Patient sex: F
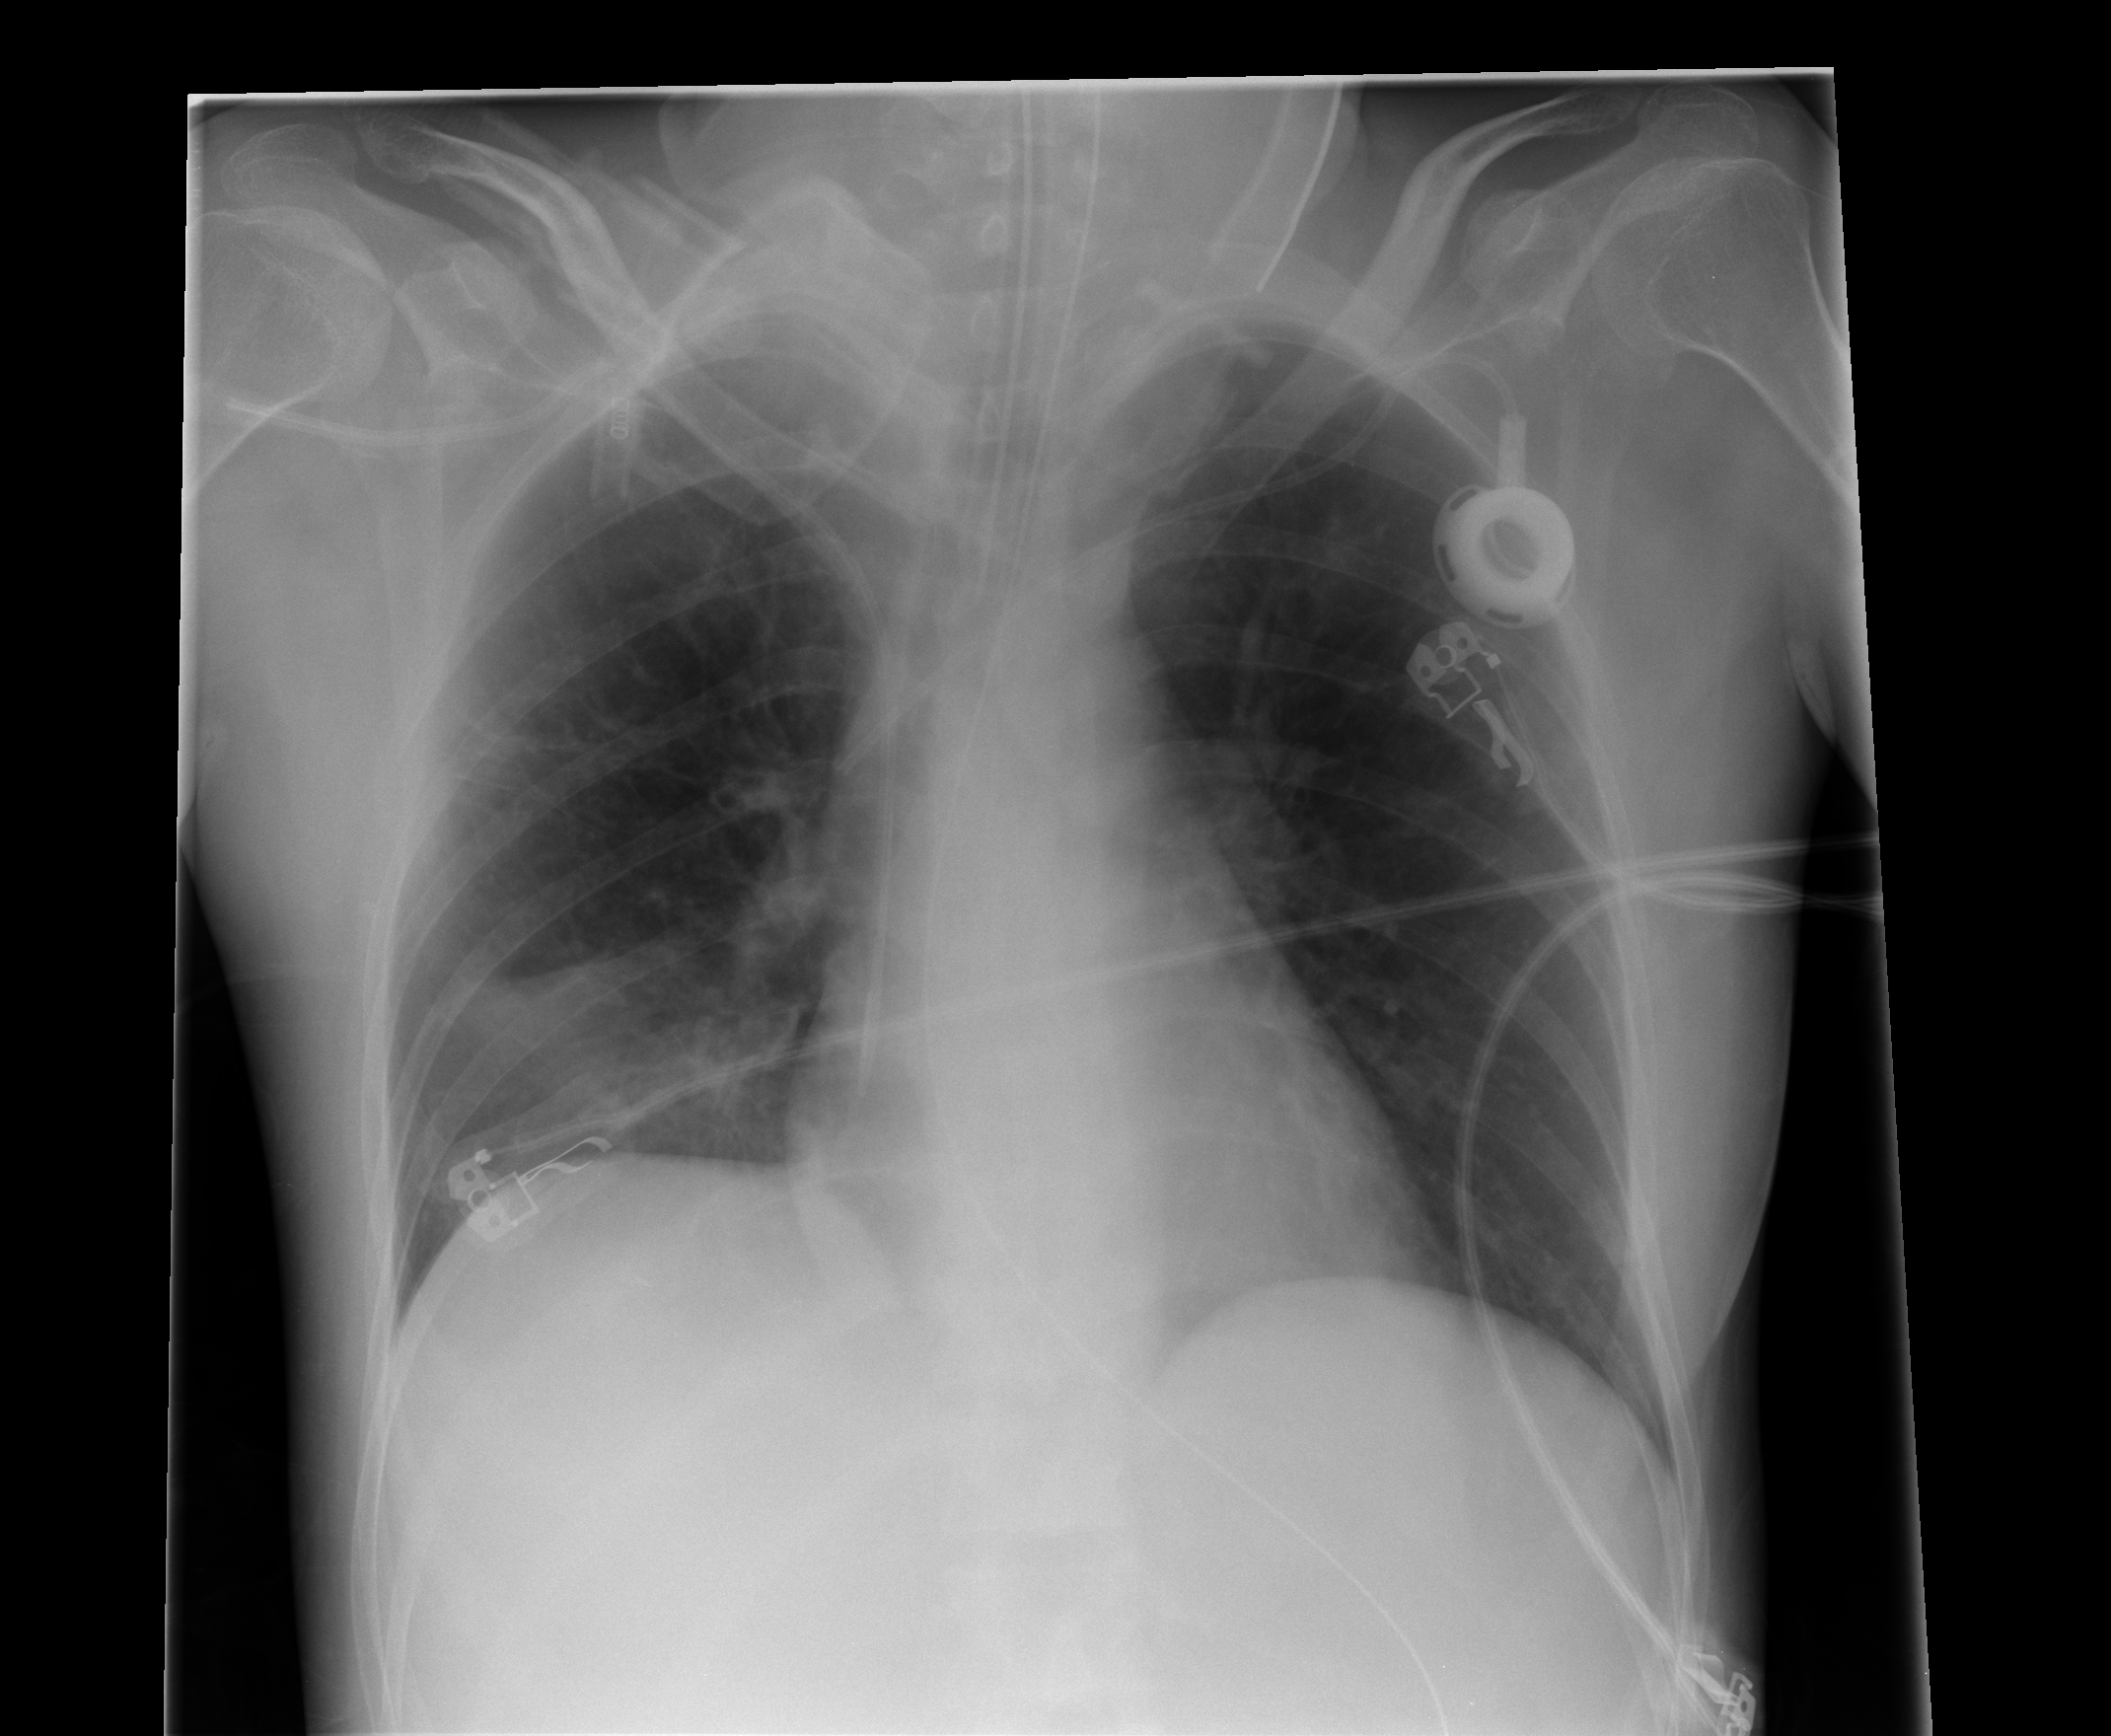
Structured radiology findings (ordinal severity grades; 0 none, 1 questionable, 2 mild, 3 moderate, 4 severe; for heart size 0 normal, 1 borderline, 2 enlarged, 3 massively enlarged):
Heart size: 0
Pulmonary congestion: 0
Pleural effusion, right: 0
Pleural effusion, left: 0
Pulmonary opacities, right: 2
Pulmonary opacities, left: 0
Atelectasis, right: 2
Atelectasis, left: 0